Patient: sex M, age 59
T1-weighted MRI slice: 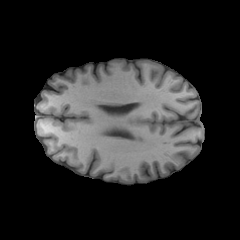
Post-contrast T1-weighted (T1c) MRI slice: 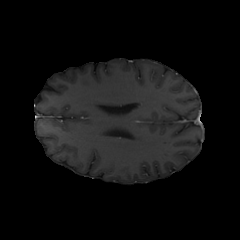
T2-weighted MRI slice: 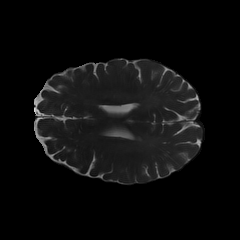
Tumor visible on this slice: no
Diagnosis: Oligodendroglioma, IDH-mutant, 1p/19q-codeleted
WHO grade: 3